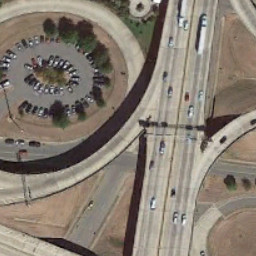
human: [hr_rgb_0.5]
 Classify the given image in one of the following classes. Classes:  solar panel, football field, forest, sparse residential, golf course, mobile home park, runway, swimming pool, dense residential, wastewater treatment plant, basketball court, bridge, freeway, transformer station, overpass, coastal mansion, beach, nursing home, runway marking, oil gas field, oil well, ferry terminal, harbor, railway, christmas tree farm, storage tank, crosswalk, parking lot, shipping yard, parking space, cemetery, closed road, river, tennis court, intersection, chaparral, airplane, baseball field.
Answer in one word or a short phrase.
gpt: overpass